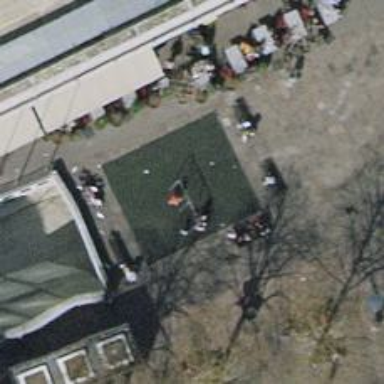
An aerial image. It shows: Playground with swings in leisure land area.